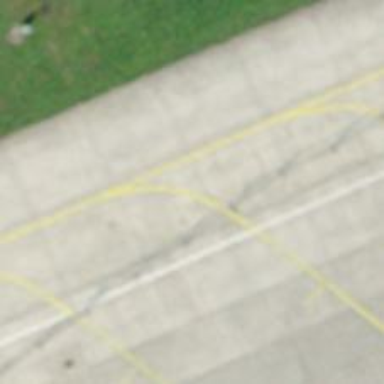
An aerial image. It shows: Image of taxiway at airport.